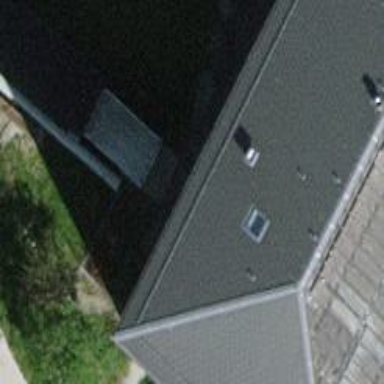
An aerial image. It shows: Shed.